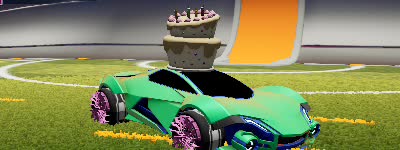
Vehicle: werewolf